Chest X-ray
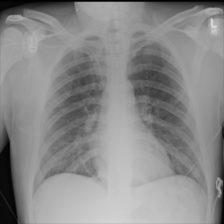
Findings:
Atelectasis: negative
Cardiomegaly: negative
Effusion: negative
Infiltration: negative
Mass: negative
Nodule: negative
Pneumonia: negative
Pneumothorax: negative
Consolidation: negative
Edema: negative
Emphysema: negative
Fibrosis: negative
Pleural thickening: negative
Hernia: negative